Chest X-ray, AP view. Patient: 40 years old, sex F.
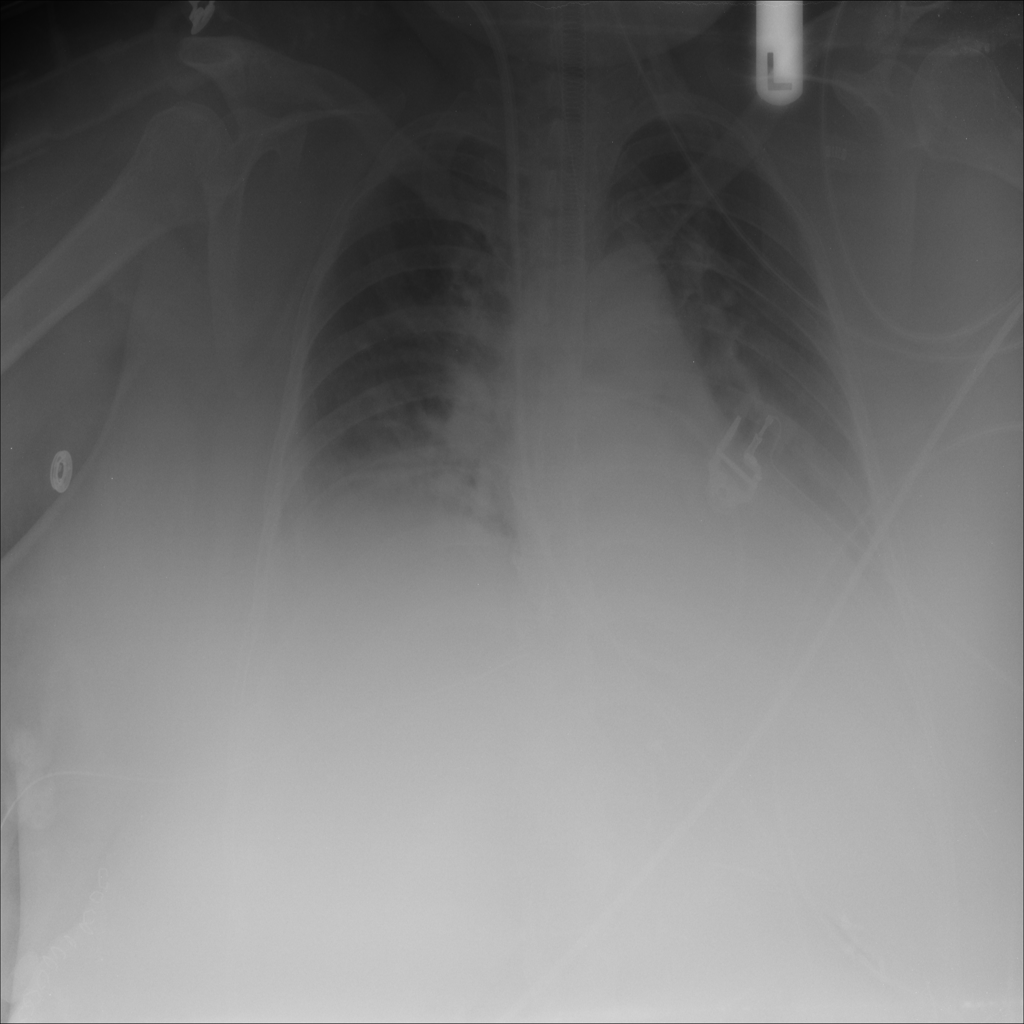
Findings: Atelectasis